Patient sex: M
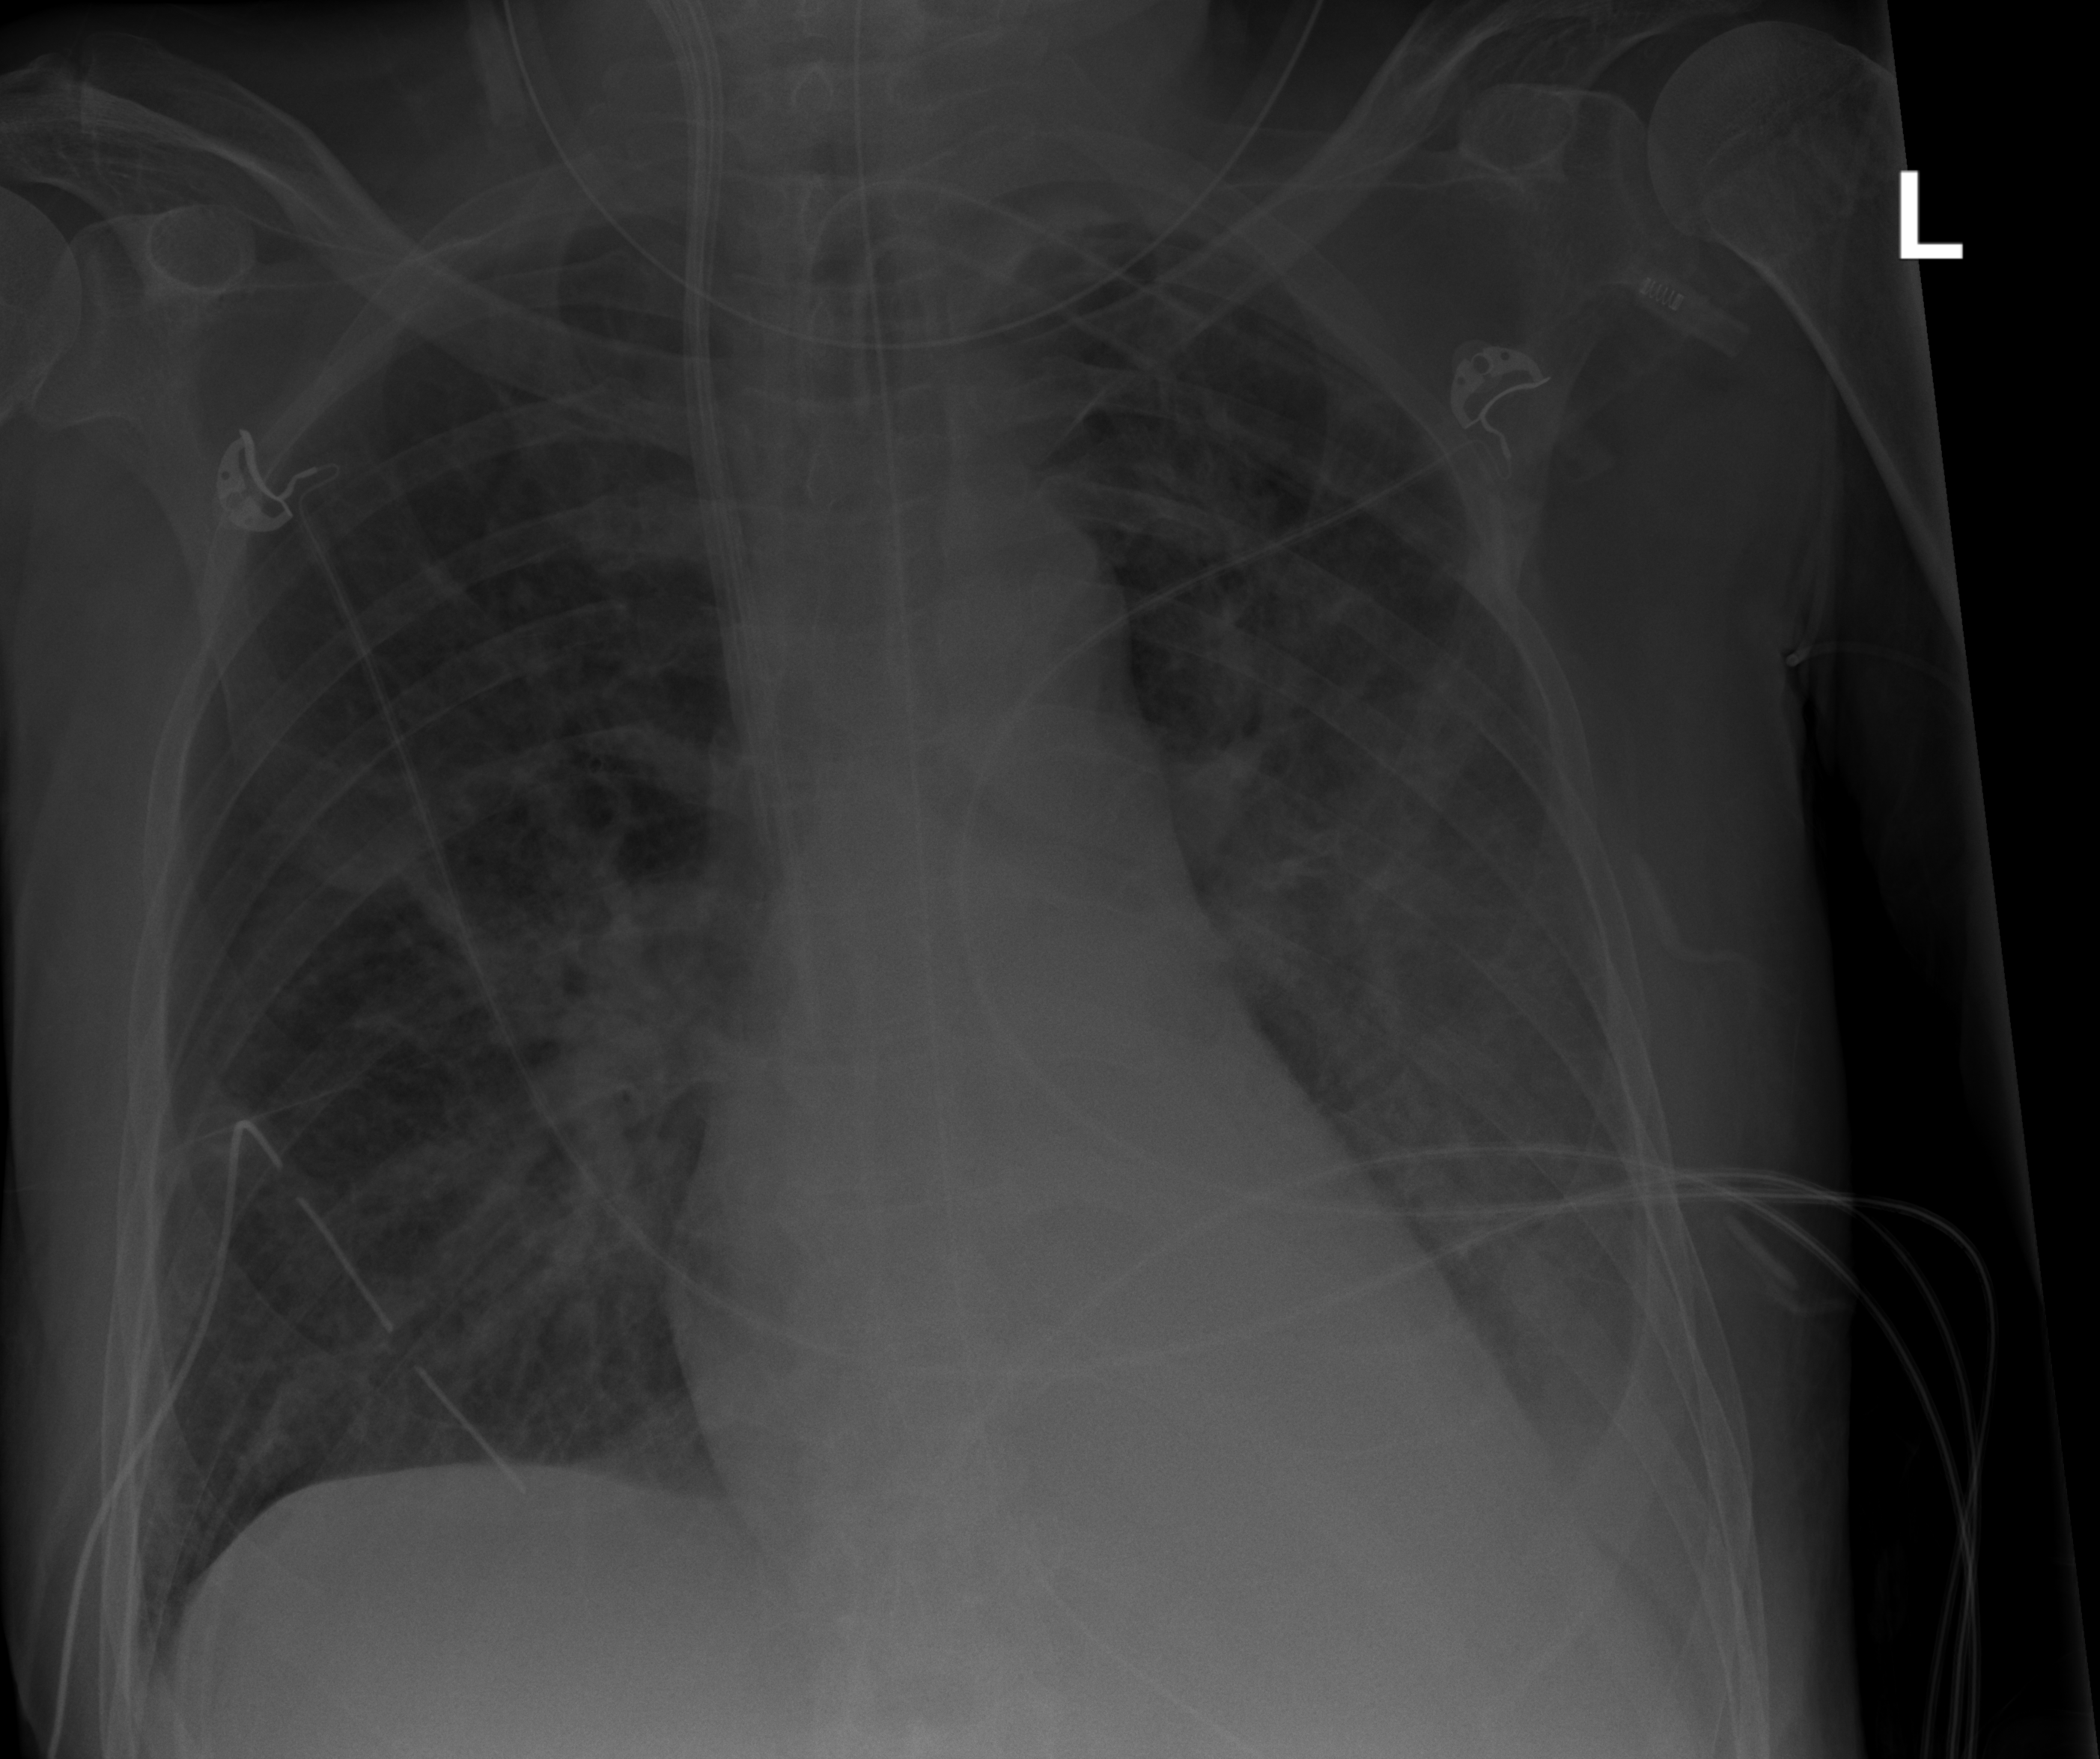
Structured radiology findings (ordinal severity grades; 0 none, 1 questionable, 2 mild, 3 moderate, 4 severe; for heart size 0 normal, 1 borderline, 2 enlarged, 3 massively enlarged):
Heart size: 0
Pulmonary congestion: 0
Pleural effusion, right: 0
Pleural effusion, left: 2
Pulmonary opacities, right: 2
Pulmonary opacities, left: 2
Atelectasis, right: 0
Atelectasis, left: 0